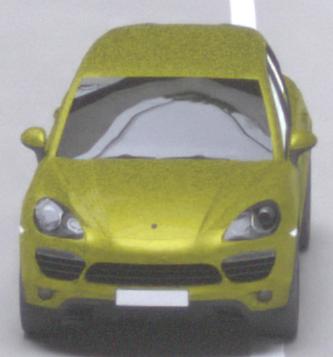
Make: Porsche
Model: Cayenne
Detailed model: Cayenne (958)
Model produced from: 2010/05
Model produced until: 2014/07
Doors: 5
Color: yellow
Road condition: dry road
Daytime: midday
Contrast: medium contrast